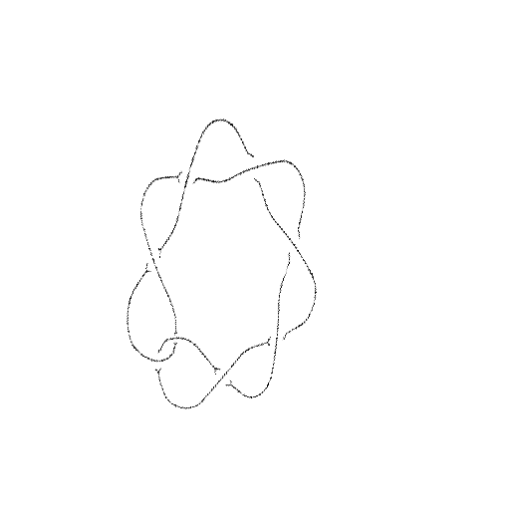
Crossing number: 8